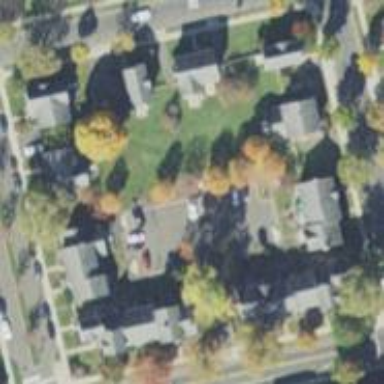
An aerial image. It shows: Sidewalk.